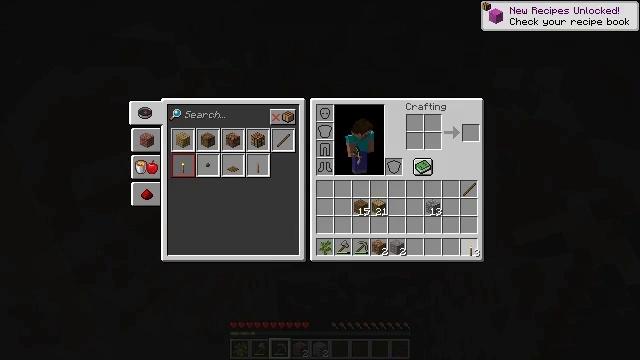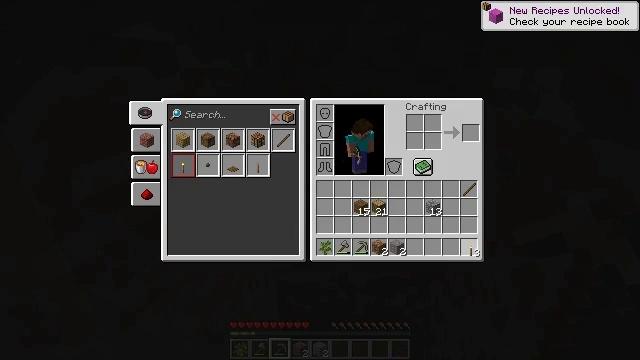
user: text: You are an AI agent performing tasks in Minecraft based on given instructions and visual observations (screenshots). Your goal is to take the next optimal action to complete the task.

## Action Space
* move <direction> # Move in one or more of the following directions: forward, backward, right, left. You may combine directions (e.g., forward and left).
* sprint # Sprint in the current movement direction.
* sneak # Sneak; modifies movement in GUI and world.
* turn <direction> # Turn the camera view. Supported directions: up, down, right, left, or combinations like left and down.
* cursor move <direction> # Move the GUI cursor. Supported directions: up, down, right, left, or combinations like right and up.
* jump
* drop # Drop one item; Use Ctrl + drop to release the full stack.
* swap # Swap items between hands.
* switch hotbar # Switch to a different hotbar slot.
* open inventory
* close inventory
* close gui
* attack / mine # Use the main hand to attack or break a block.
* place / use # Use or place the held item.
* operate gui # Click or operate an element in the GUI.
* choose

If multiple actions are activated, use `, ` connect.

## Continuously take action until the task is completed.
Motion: motion action
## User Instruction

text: Dig up the stone with a tool.
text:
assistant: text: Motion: attack / mine
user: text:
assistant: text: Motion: attack / mine